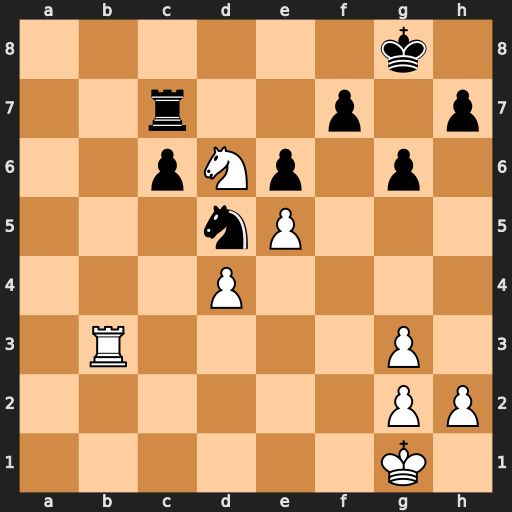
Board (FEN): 6k1/2r2p1p/2pNp1p1/3nP3/3P4/1R4P1/6PP/6K1
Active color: w
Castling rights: -
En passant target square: -
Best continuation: Rb8+ Kg7 Ne8+ Kh6 Nxc7